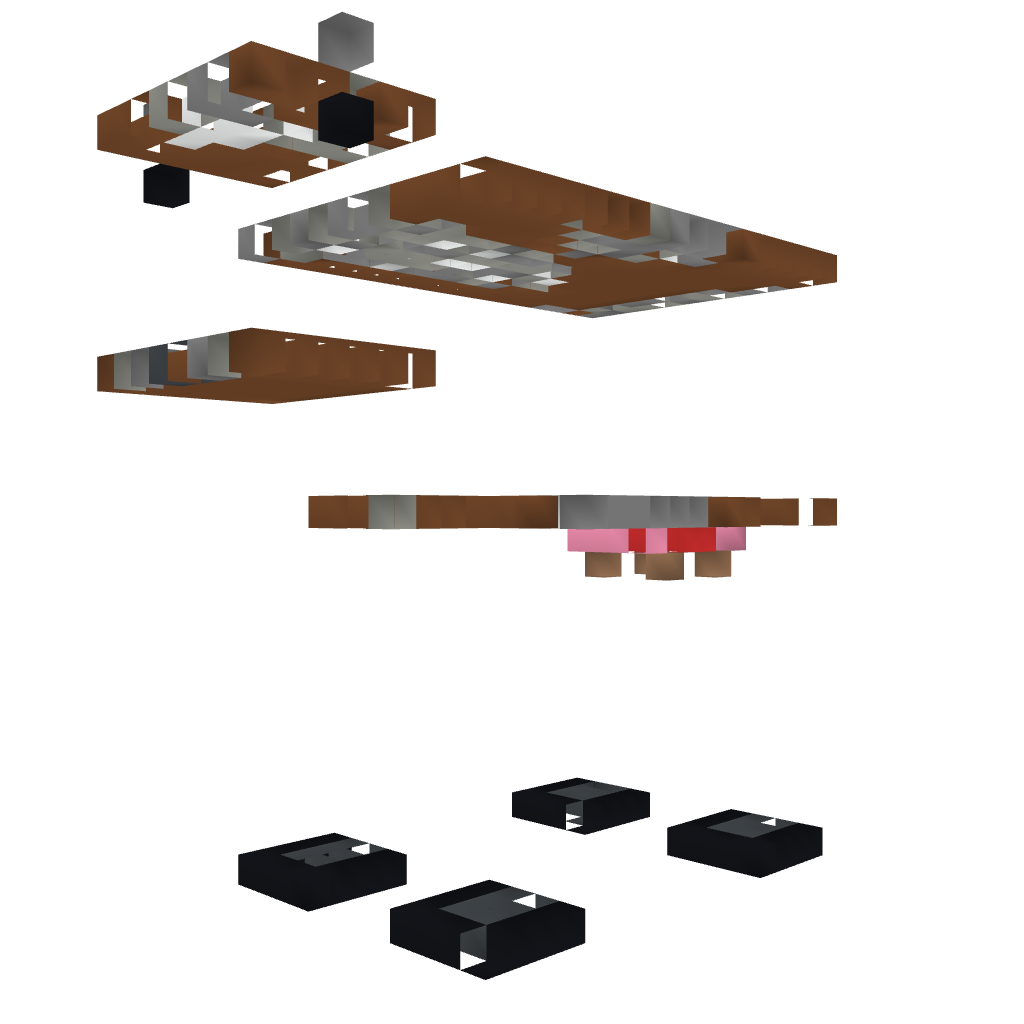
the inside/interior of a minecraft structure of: It's a Cow.